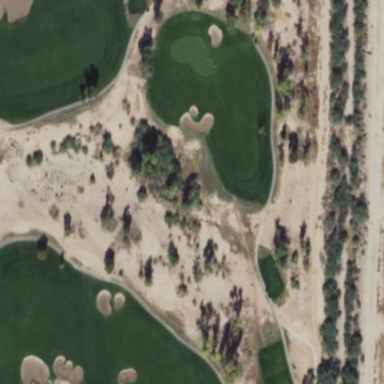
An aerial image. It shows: Area of rough grass used for golf.